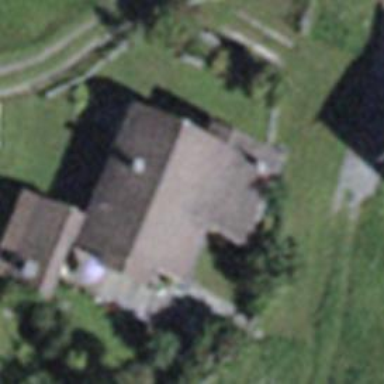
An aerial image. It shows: Detached building.